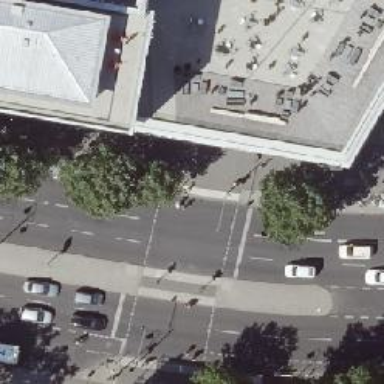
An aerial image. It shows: Crossing with traffic signals.